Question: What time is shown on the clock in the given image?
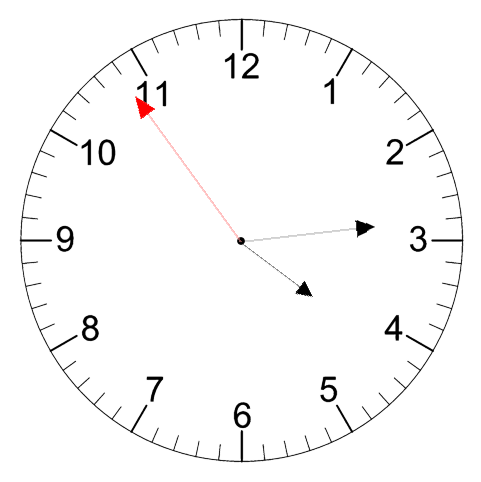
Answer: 04:13:54